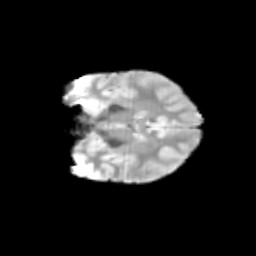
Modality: T2w
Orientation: coronal
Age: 12
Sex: female
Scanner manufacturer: siemens
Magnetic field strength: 3 T
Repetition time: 3.8 s
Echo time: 0.07 s